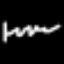
Label: squiggle